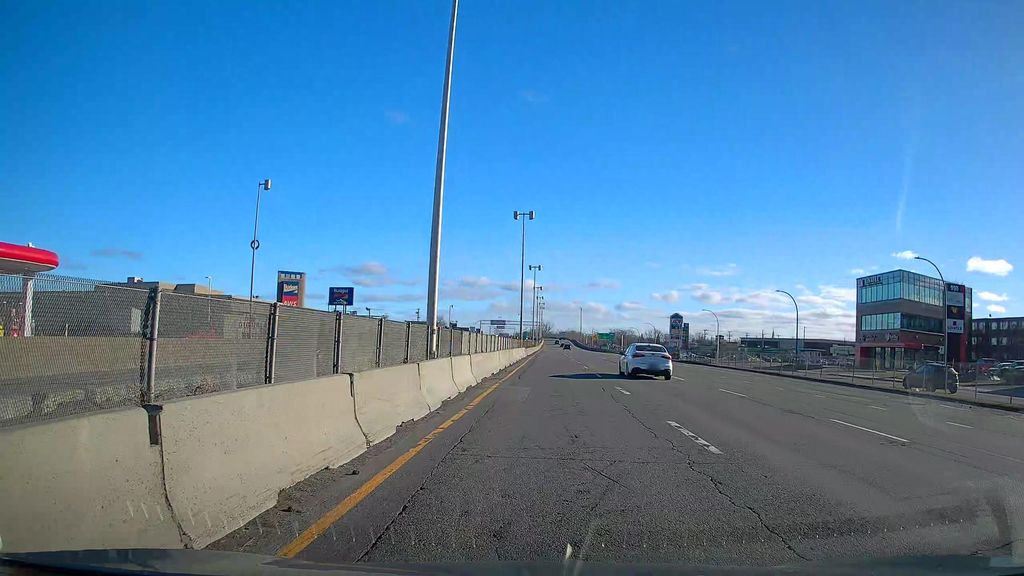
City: montreal